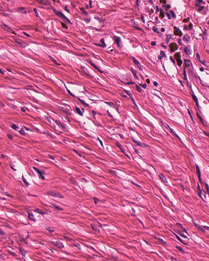
Tumor epithelial tissue: no
Tumor-associated stroma tissue: yes
Normal tissue: no